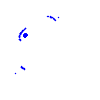
Particle: pion